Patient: sex F, age 71
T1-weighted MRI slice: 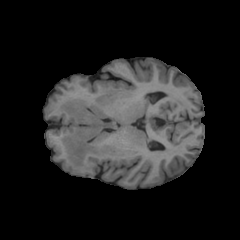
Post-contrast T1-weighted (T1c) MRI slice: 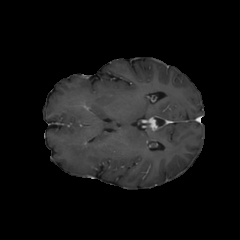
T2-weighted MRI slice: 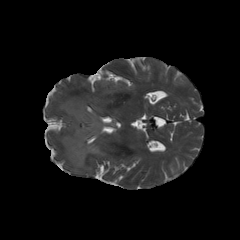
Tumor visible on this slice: yes
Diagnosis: Glioblastoma, IDH-wildtype
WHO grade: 4